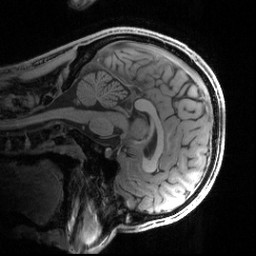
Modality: T1w
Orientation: sagittal
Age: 19
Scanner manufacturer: siemens
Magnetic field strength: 3 T
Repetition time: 2.5 s
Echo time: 0.00444 s